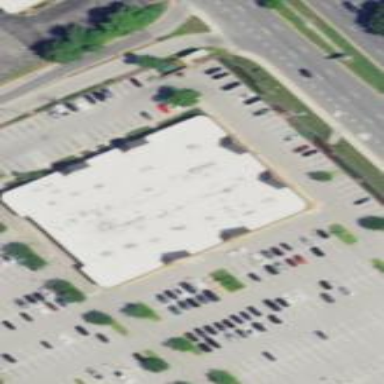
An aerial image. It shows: Retail building.